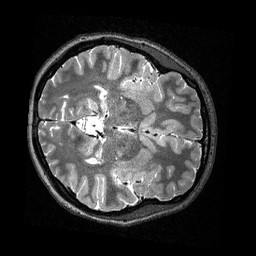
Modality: T2w
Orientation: axial
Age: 24
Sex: female
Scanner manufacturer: siemens
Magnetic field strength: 3 T
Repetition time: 3.2 s
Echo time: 0.479 s